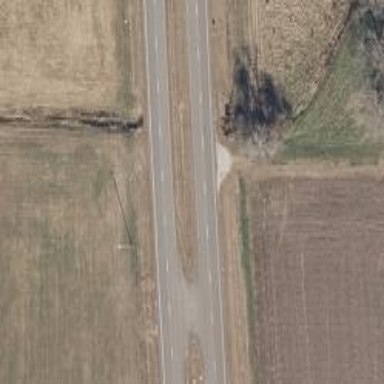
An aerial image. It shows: Asphalt road with dual carriageways at trunk level.